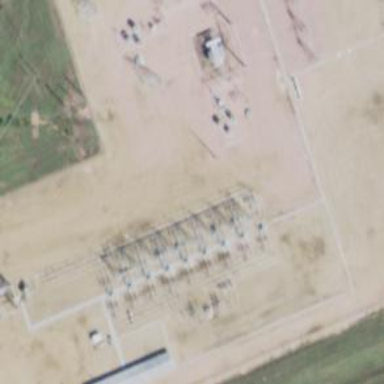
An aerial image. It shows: Switch used for power control.